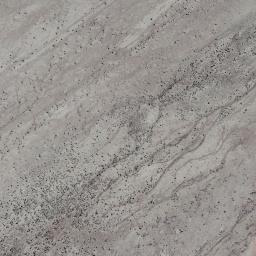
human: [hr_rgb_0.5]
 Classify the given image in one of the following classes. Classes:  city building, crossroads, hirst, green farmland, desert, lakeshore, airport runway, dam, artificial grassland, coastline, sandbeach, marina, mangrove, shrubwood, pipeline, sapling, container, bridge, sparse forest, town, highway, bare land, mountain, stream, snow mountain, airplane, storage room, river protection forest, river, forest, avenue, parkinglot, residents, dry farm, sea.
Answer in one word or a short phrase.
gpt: bare land